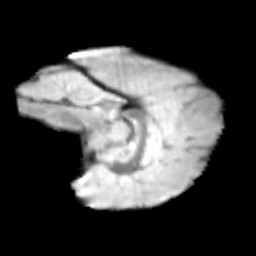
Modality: T2w
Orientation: sagittal
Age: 9
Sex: female
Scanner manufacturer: siemens
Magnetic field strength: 3 T
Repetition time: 3.8 s
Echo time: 0.07 s